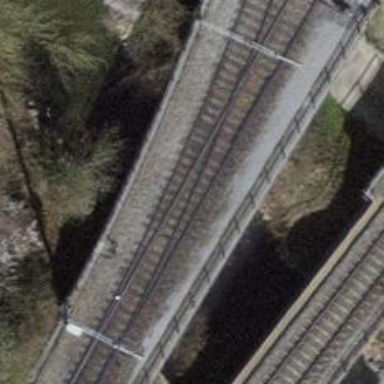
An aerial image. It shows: Railway bridge with electrified contact lines for spur service.